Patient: sex M, age 80
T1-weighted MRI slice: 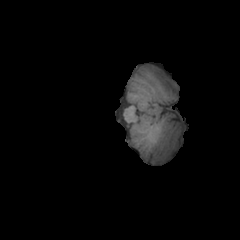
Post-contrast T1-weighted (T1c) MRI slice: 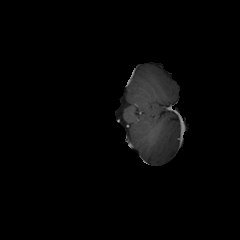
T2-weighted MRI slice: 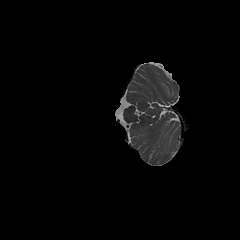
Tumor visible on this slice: no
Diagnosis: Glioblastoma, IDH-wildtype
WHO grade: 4